Question: I have a 'UITextView' that I need to resize so that it has a width that stretches to fill the screen but variable height so that it is just big enough to show all the text. When the resizing takes place it should make the 'UITextView' the minimum possible height so that it fits the in.
In order to do this I have been using the following code:
'''
textView.text = textMessage;
[textView sizeToFit];
CGRect rect = textView.frame;
rect.size.height = textView.contentSize.height;
textView.frame = rect;
'''
When I do this it doesn't seem to make the UITextView the minimum height possible. It appears that there is some excess space left below. Here is an example (I have set the background colour to red in order to illustrate my point):

Please could someone advise why this is happening and how I can resolve the issue? Please note that the UITextView is located within a custom UITableView cell. This cell uses the Autoresizing masks to stretch horizontally to fill the screen depending on the orientation.
I have spend ages trying to get this to work but I don't see why there is excess space at the bottom and also when I rotate the device the height of the UITextViews all seem to remain the same (even though I call the '[UITableView reloadData]' method which I have also defined the row heigh method for).
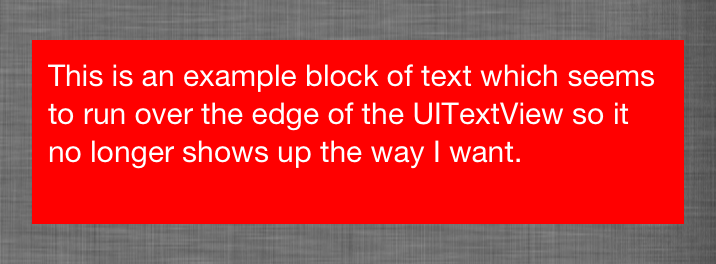
Answer: I had the same problem once and found this.
'''
CGSize maximumLabelSize = CGSizeMake(300,80);//Or whatever size you need to be the max
CGSize expectedLabelSize = [textMessage sizeWithFont:[UIFont boldSystemFontOfSize:18] constrainedToSize:maximumLabelSize lineBreakMode:UILineBreakModeWordWrap];
rect.size.height = expectedLabelSize.height;
textView.frame = rect;
'''
Hope this helps.